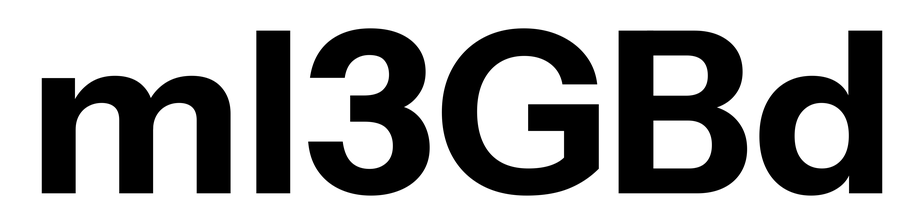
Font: InstrumentSans_Bold